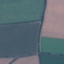
Land use / land cover: AnnualCrop